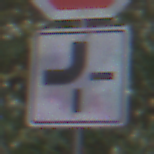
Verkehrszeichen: VerlaufVorfahrtsstrasse2
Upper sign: Stop
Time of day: MorningAfternoon
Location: Outdoor (Nature)
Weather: PartlyCloudy
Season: NotSpecified
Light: Natural